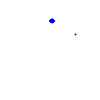
Particle: kaon